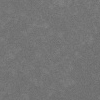
Atmospheric dust classification: dusty